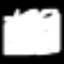
Label: frog